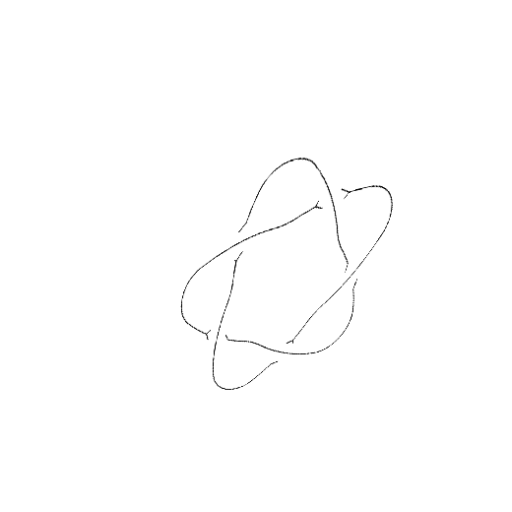
Crossing number: 5